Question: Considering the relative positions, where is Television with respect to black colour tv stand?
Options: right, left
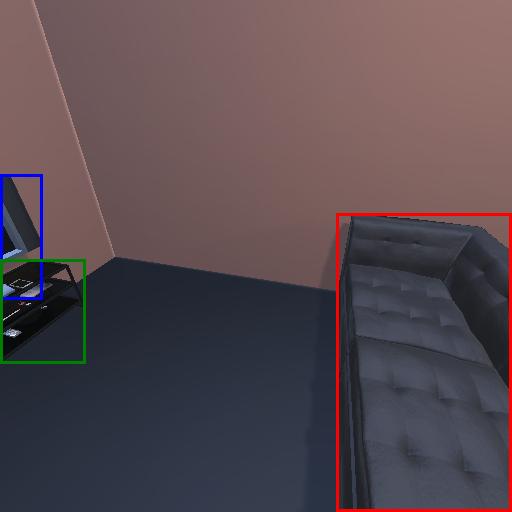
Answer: right